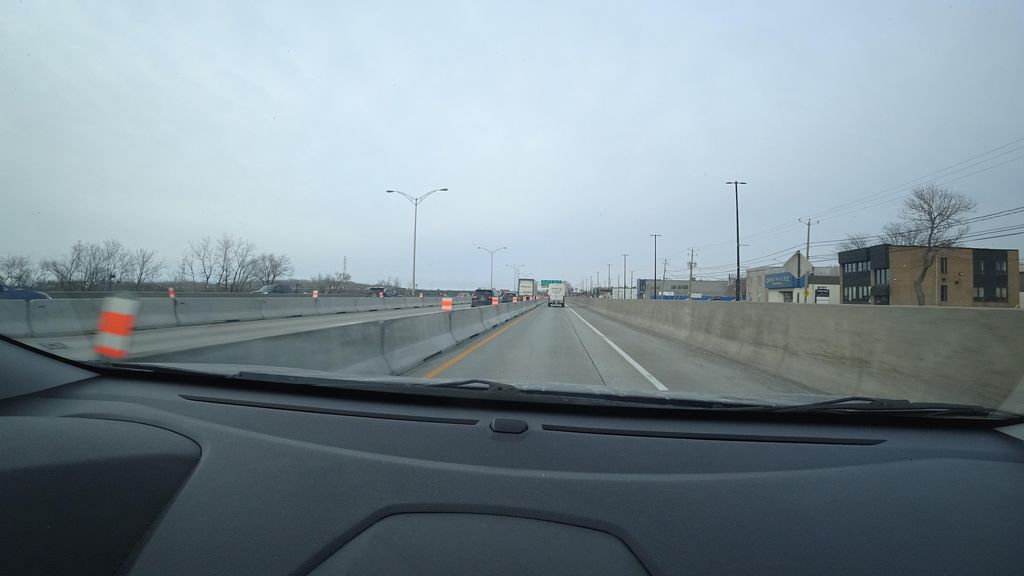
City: montreal